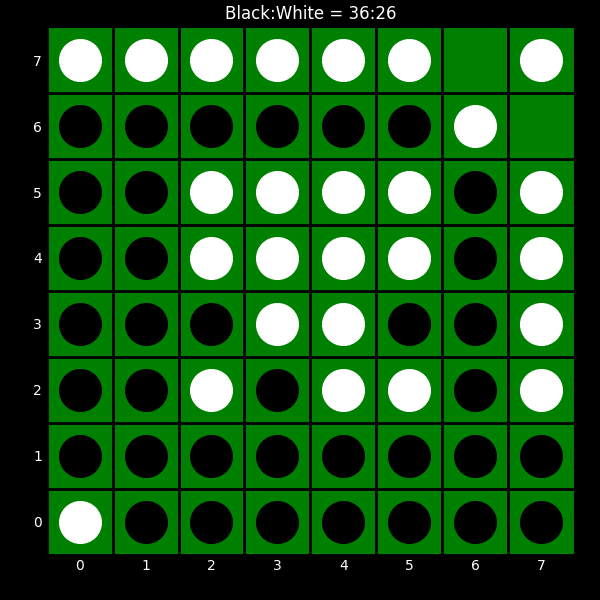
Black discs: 36
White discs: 26